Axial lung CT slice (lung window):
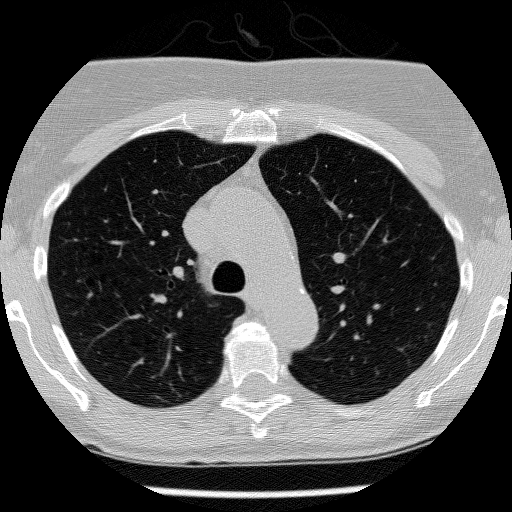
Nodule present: no